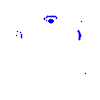
Particle: electron